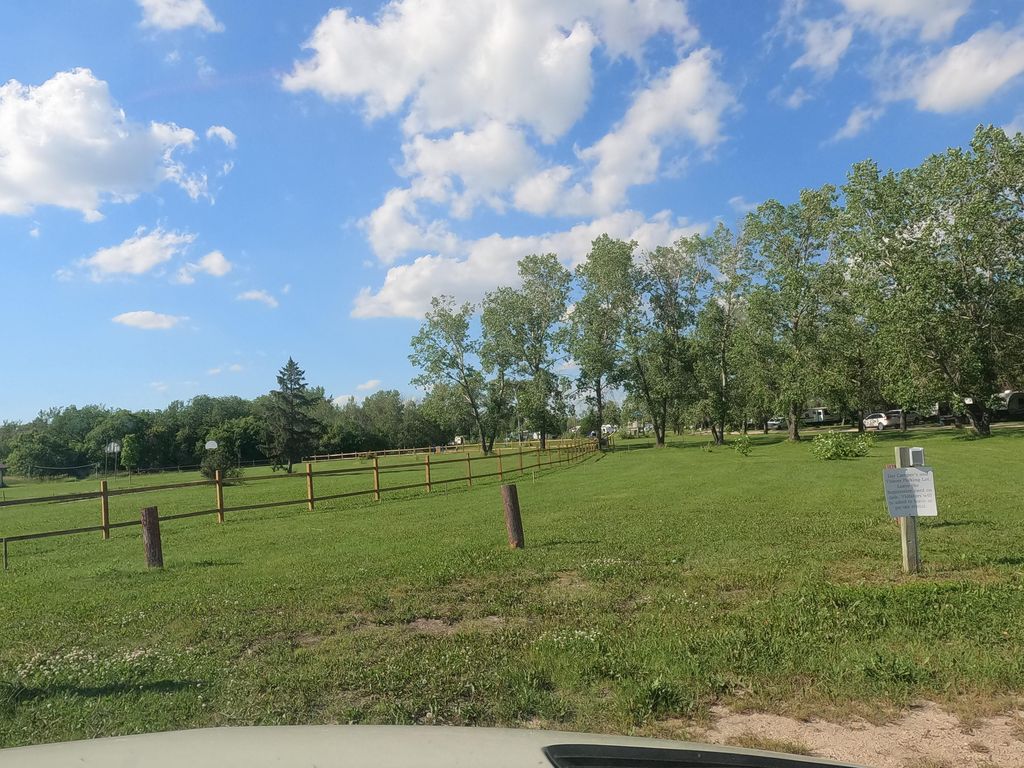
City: winnipeg